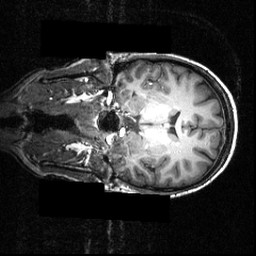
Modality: T1w
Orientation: coronal
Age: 21
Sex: female
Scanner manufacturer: siemens
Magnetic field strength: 3.951 T
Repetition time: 1.5 s
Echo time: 0.00335 s